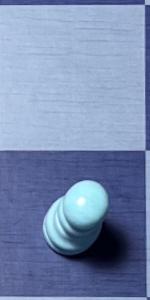
Label: Pawn_White